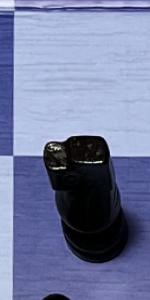
Label: Knight_Black